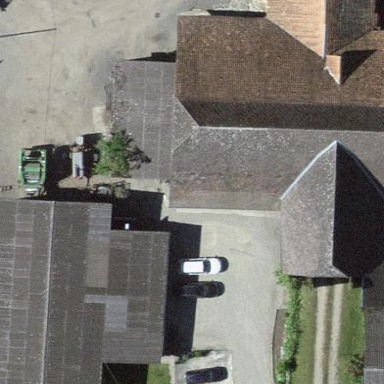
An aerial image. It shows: Shed building.